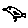
Label: bird